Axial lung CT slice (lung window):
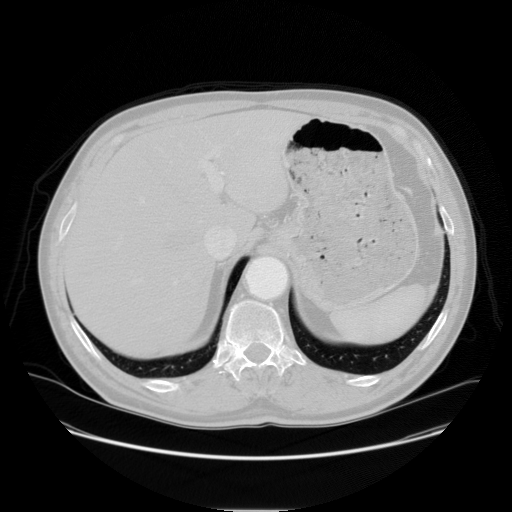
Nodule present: no